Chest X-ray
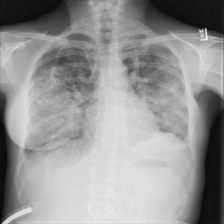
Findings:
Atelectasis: negative
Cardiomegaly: negative
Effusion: negative
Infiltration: positive
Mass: negative
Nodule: negative
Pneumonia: negative
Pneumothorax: negative
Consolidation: positive
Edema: negative
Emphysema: negative
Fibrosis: negative
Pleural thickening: negative
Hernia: negative